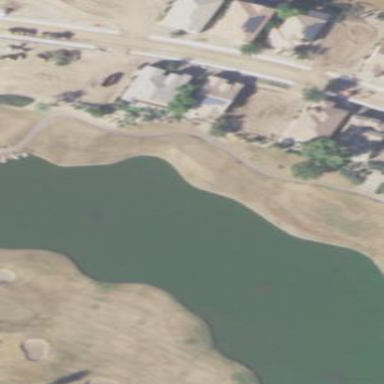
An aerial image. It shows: Pond surrounded by natural water.